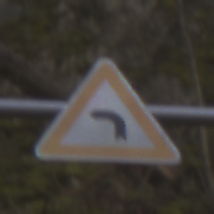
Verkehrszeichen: KurveLinks
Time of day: MorningAfternoon
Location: Outdoor (Nature)
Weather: PartlyCloudy
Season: NotSpecified
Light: Natural